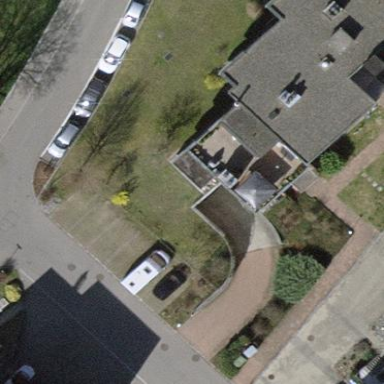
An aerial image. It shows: Terrace building.